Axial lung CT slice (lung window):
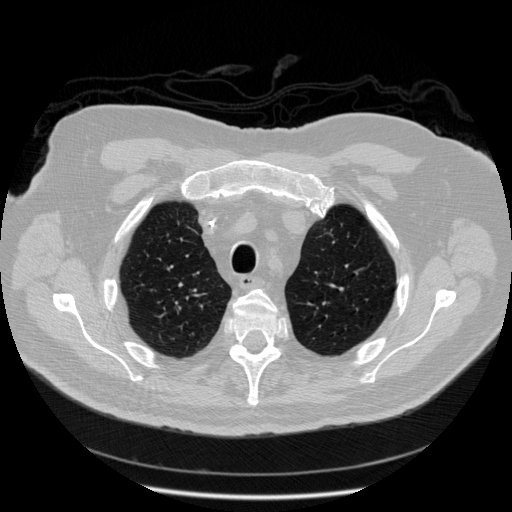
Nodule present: no